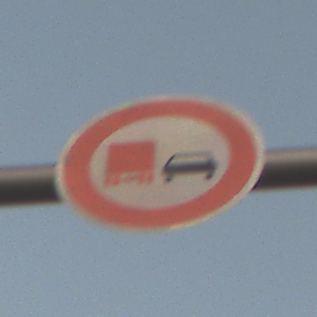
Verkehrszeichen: UeberholverbotKraftfahrzeuge
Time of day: SunriseSunset
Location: Outdoor (Nature)
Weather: PartlyCloudy
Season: NotSpecified
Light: Natural